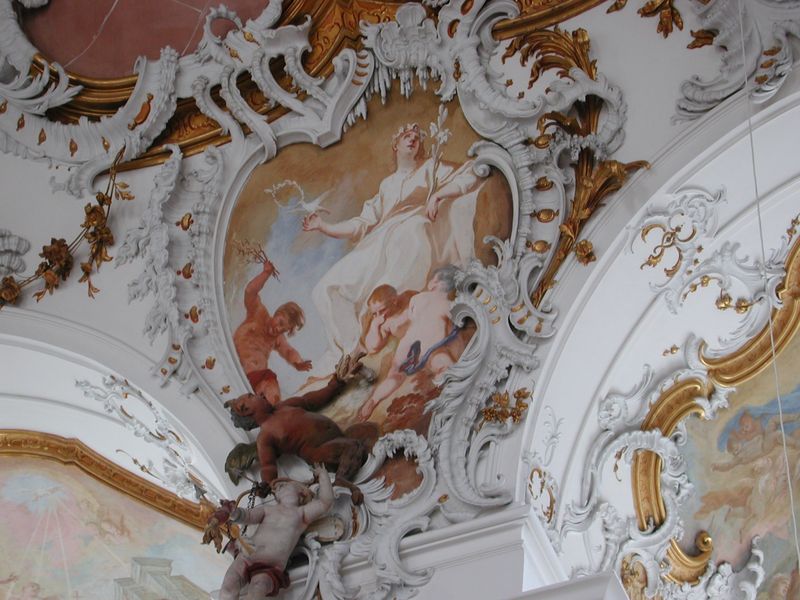
Titel: Deckenfresken der Klosterkiche Zwiefalten
Künstler: Franz Joseph Spiegler
Standort: Reutlingen, Kloster Zwiefalten (EU - D - BW)
Schlagwörter: blau, flügel, nackt, weiß, grün, blumen, frau, hell, licht, orange, rot, ornament, barock, rahmen, taube, bild, kirche, gewand, gold, decke, girlande, rokoko, rosa, tugend, kinder, engel, putte, putto, ranken, skulptur, buben, farbe, detail, verzierung, wandmalerei, stuck, wei, kirch, palast, allegorie, kranz, mythologie, göttin, lilie, altar, teufel, faun, heilige, rokokko, fresko, putten, maria, putti, fresco, rocaille, siegesgöttin, freske, puten, 1600, stucken, mythilogie, fresko ornamente deckenmalerei biblische motive